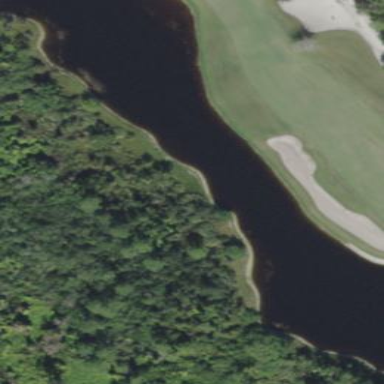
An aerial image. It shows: Scenic view of water hazard on golf course. The natural water feature adds beauty to the landscape.